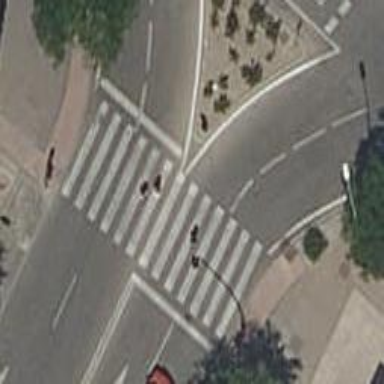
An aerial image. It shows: Crossing with traffic signals.